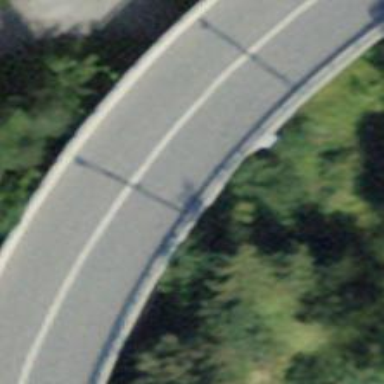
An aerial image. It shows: Primary highway bridge.